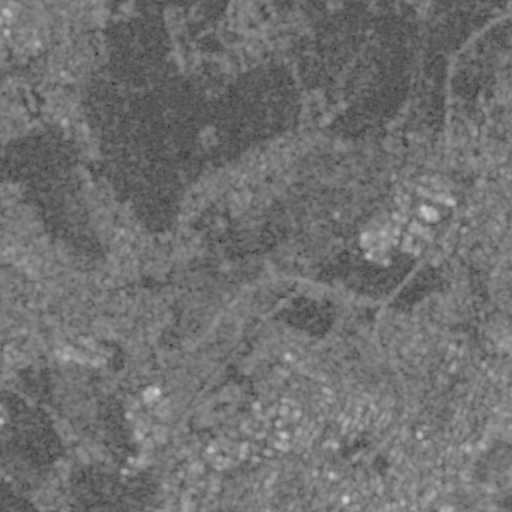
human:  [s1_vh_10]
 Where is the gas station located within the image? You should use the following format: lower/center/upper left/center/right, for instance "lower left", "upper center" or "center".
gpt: The gas station is located in the upper left of the image.
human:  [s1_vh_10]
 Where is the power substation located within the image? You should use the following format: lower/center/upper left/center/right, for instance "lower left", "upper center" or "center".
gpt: The power substation is located in the lower left of the image.
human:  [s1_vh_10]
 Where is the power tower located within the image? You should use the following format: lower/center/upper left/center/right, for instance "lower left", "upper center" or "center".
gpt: The power tower is located in the lower left of the image.
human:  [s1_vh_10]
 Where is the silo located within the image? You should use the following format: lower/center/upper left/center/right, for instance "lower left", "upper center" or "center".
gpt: The silo is located in the lower left of the image.
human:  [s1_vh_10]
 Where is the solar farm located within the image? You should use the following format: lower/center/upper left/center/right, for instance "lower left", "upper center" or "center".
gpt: The solar farm is located in the upper left of the image.
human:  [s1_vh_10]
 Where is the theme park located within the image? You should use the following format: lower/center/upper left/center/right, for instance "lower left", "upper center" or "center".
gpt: The theme park is located in the upper center of the image.
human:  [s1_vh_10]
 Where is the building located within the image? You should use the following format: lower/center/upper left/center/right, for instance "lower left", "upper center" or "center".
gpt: There is no building in the image.

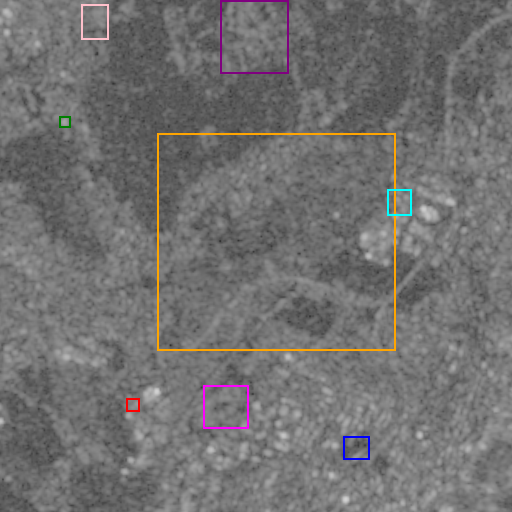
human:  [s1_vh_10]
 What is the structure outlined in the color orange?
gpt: The structure outlined in orange is a crop field.
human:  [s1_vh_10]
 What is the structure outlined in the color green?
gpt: The structure outlined in green is a gas station.
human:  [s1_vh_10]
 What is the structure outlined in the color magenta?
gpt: The structure outlined in magenta is a park.
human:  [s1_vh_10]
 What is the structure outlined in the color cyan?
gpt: The structure outlined in cyan is a parking lot.
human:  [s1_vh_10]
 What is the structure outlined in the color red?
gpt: The structure outlined in red is a power substation.
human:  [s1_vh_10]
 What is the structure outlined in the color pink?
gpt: The structure outlined in pink is a solar farm.
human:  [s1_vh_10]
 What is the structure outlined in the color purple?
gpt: The structure outlined in purple is a theme park.
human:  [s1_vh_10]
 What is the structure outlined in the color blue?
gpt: The structure outlined in blue is a track.
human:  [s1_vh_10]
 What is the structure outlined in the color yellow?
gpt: There is no yellow outline.